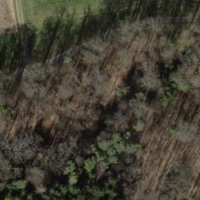
EUNIS habitat code: 41
Species observed at this site:
Neottia nidus-avis
Lathyrus vernus